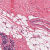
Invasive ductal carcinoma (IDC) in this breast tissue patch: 0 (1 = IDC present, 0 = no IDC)